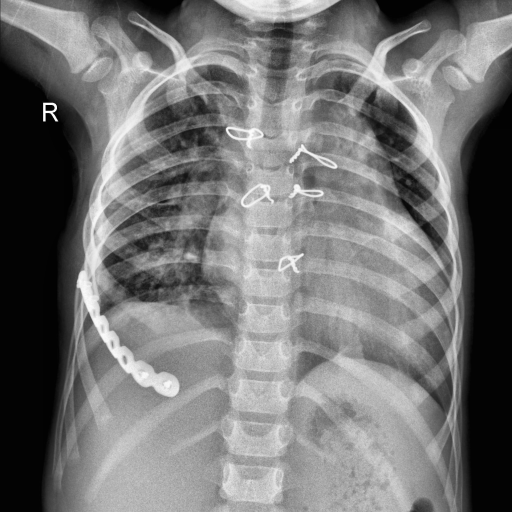
Finding: PNEUMONIA